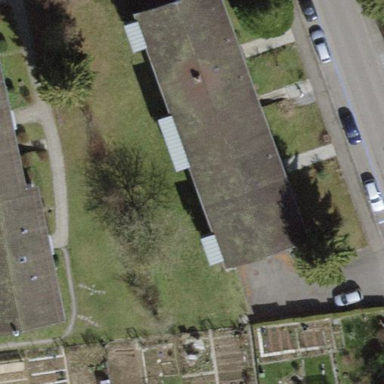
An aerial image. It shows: Pitched roof building.